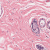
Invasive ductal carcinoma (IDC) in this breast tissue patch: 0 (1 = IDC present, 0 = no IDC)